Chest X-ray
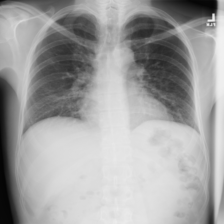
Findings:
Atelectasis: negative
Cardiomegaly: negative
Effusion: negative
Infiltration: negative
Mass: negative
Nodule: negative
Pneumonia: negative
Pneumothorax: negative
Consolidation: negative
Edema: negative
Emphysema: negative
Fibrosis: negative
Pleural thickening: negative
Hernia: negative